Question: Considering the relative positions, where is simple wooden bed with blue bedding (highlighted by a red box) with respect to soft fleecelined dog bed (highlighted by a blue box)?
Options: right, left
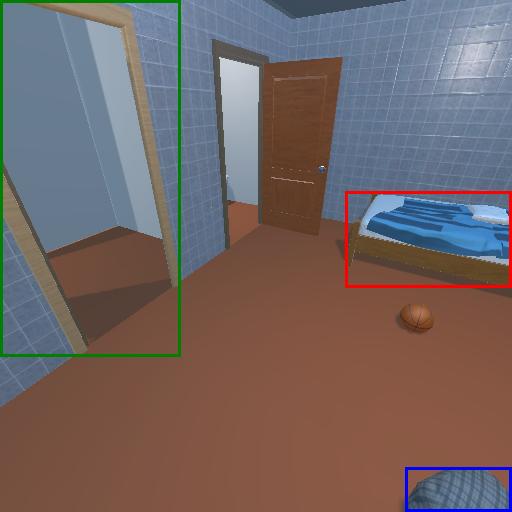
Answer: right